Field crop: tomato
Growth stage: 1
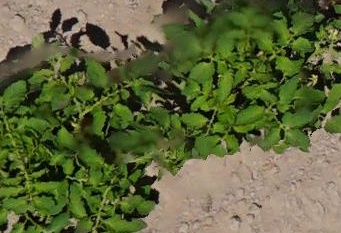
Species: tomato